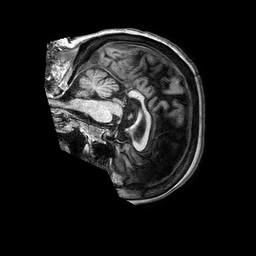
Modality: T1w
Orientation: sagittal
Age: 65
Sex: female
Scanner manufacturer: philips
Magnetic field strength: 3 T
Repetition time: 0.006581 s
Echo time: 0.00295 s